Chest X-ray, AP view. Patient: 58 years old, sex F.
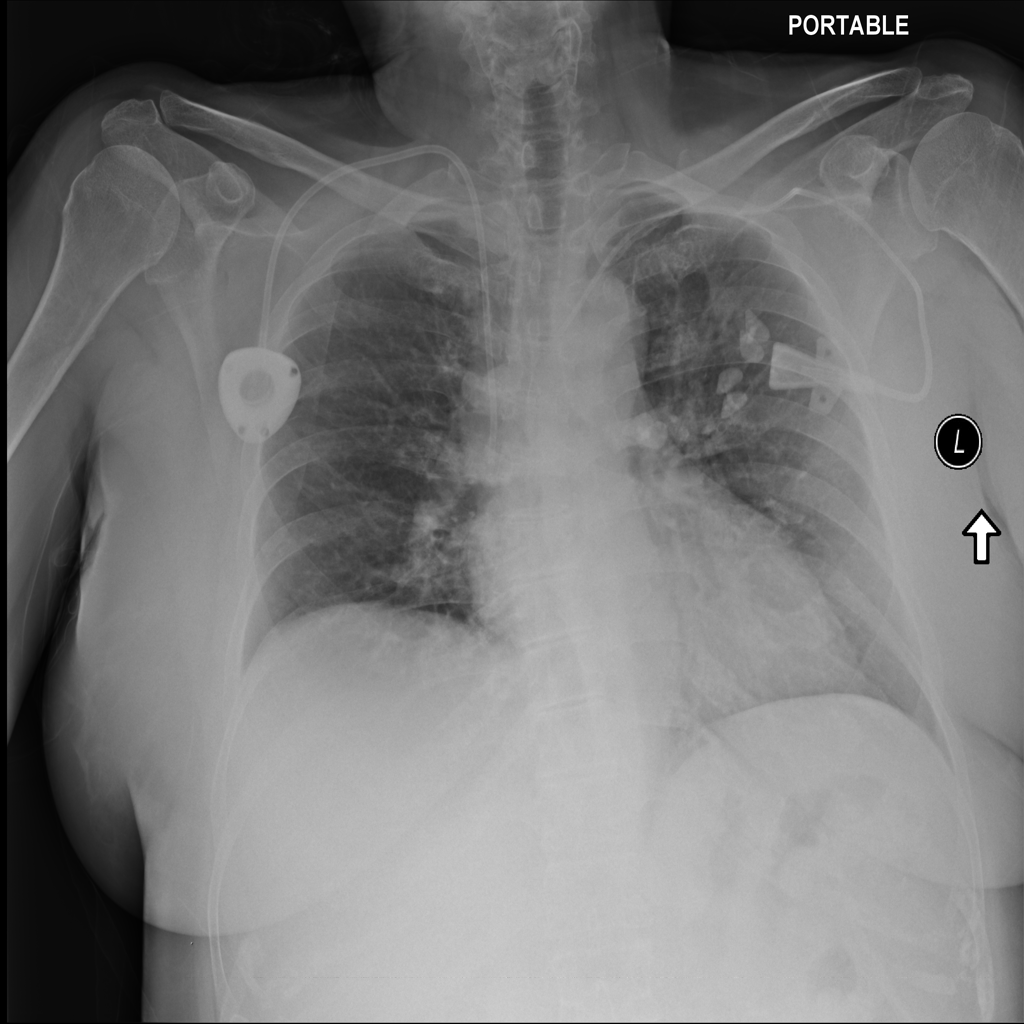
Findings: Effusion